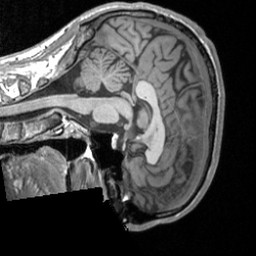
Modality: T1w
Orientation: sagittal
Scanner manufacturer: siemens
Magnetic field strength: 3 T
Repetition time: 1.9 s
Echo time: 0.00226 s